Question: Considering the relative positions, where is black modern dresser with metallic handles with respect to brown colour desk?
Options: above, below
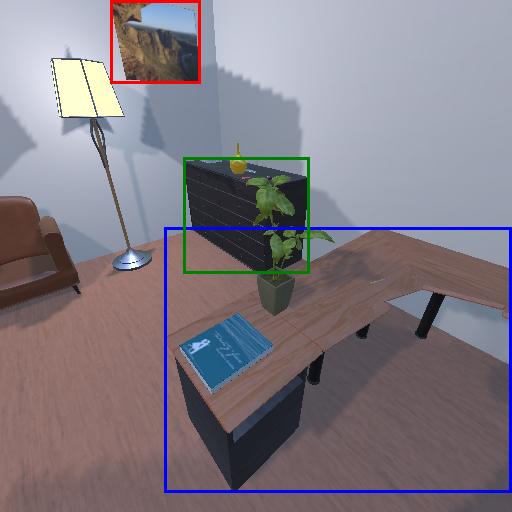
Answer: above